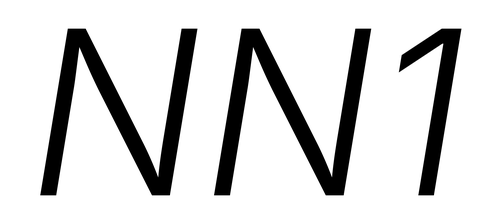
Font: Inter-Italic_Light_Italic